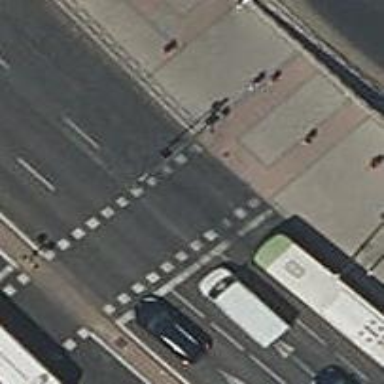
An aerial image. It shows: Traffic signals at road crossing.